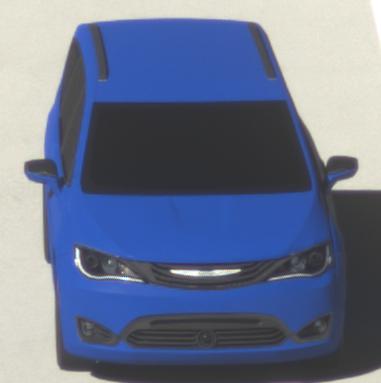
Make: Chrysler
Model: Pacifica
Detailed model: -
Model produced from: 2016
Model produced until: 2020
Doors: 5
Color: blue
Road condition: dry road
Daytime: midday
Contrast: high contrast